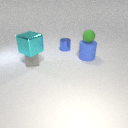
small blue metal cylinder to the right of small gray rubber cube